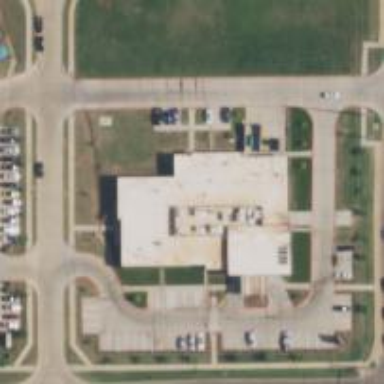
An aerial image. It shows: Healthcare facility identified as hospital.